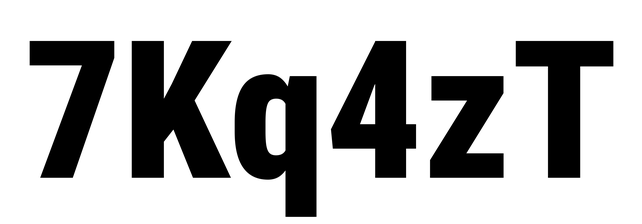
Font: Roboto_Condensed_Black